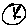
Label: circle